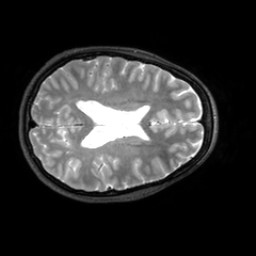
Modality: T2w
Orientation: axial
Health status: healthy
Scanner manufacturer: philips
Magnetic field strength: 3 T
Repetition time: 2.5 s
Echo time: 0.1831 s